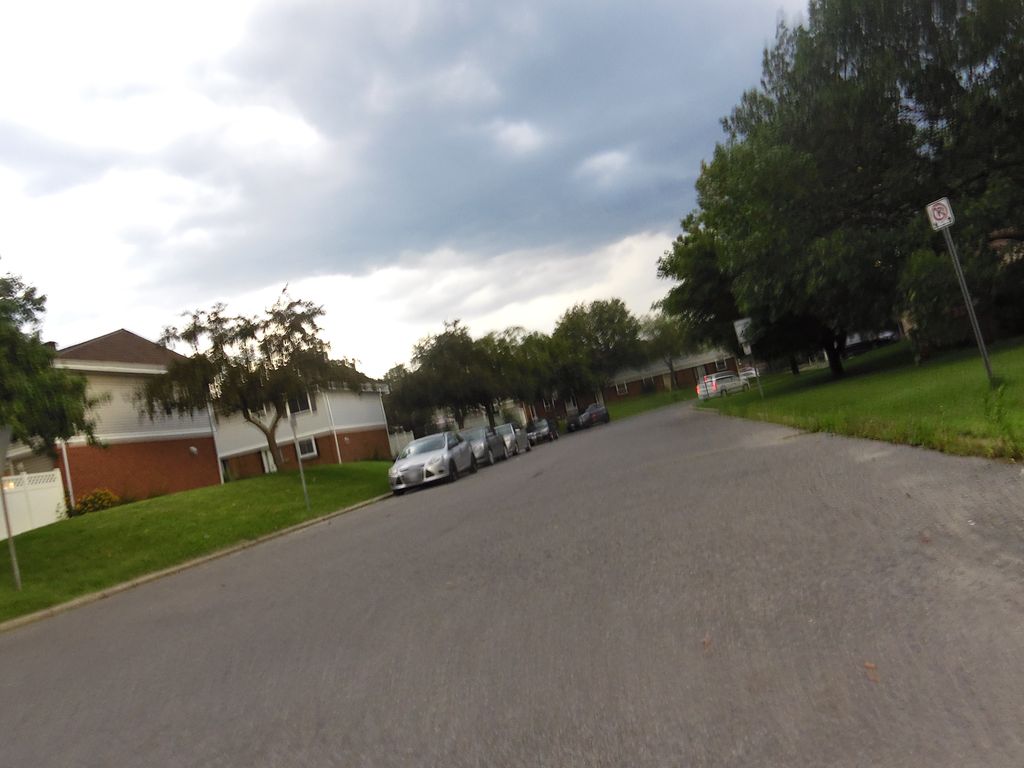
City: ottawa-gatineau